Question: Im wriitng some data in File.But it doesnot write this properly.
Code:
'''
CString sFileName = "C:\Test.txt";
CFile gpFile;
CString testarr[10] = {"Tom","Ger","FER","DER","SIL","REM","FWE","DWR","SFE","RPOP"};
if (!gpFile.Open( sFileName,CFile::modeCreate|CFile::modeWrite))
{
AfxMessageBox( sFileName + (CString)" - File Write Error");
return;
}
else
{
gpFile.Write(testarr,10);
}
AfxMessageBox("Completed");
gpFile.Close();
'''
It shows the file as

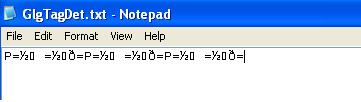
Answer: That's probably because you're using 'CFile' incorrectly. The first parameter to 'CFile::Write' should be a buffer whose bytes you'd like to write to the file. However, 'testarr' is more like a "buffer of buffers", since each element of 'testarr' is a string, and a string is itself a sequence of bytes.
What you would need to do instead is either concatenate the elements of 'testarr', and then call 'CFile::Write'. Or (probably more practical), iterate over 'testarr' printing each string one at a time, e.g. for your particular example, the following should do what you're looking for:
'''
for(int i = 0; i < 10; ++i)
{
gpFile.Write(testarr[i], strlen(testarr[i]));
}
'''
There may be some built-in way to accomplish this, but I'm not really familiar with MFC, so I won't be much help there.